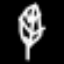
Label: leaf